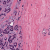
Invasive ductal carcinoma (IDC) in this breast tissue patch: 1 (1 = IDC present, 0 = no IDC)